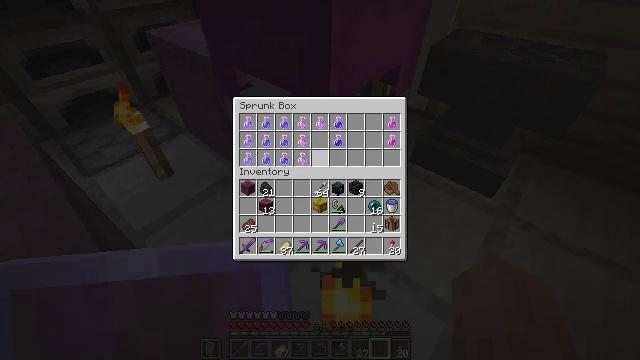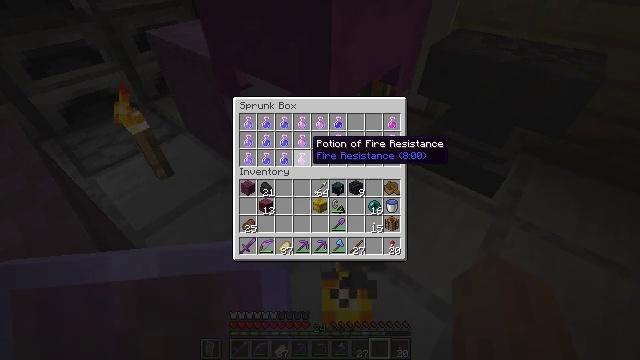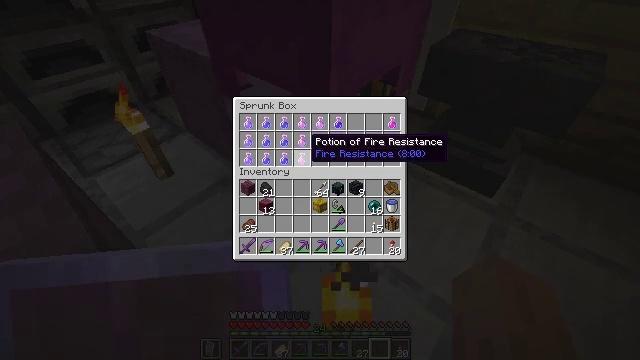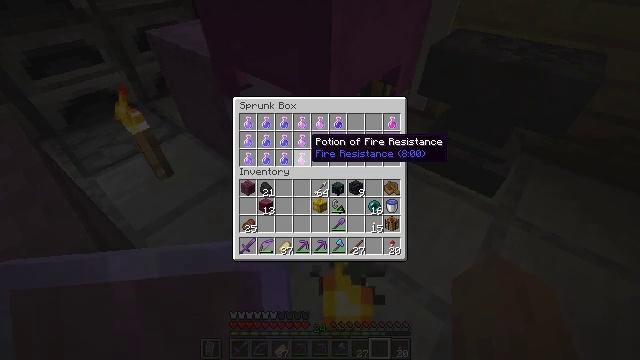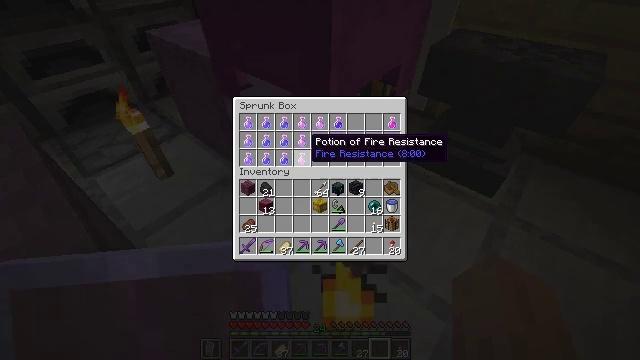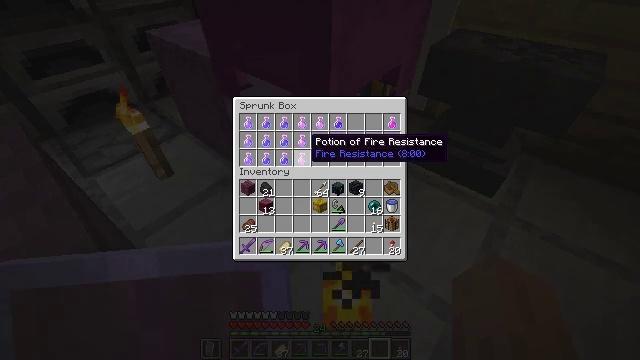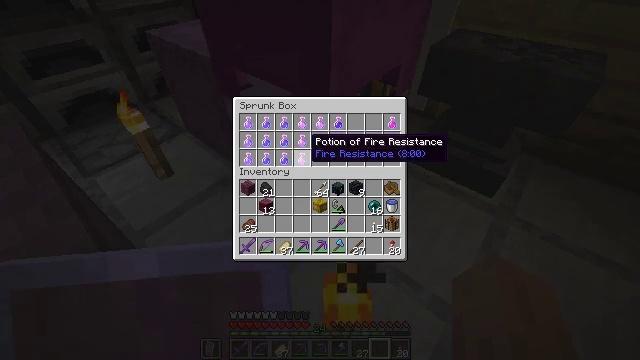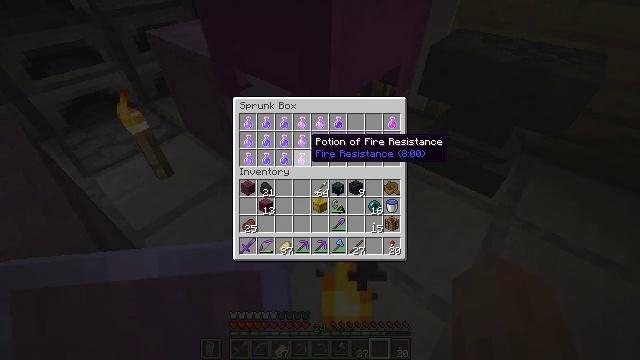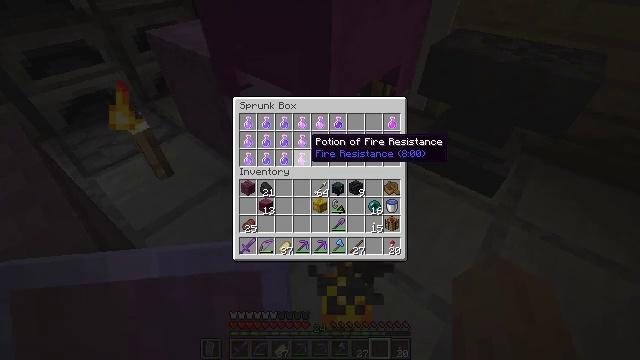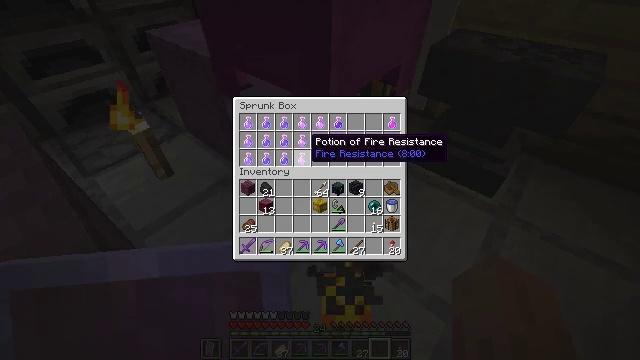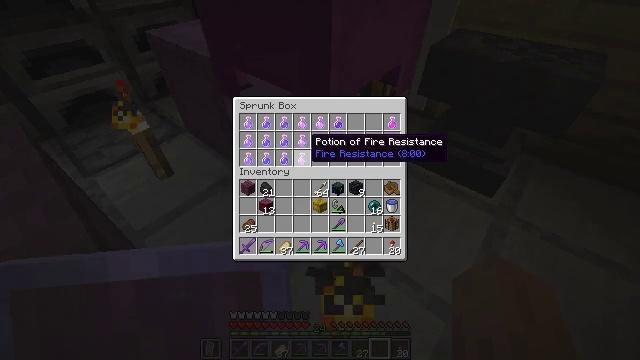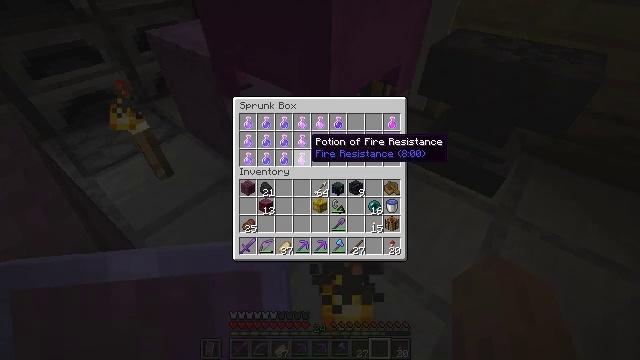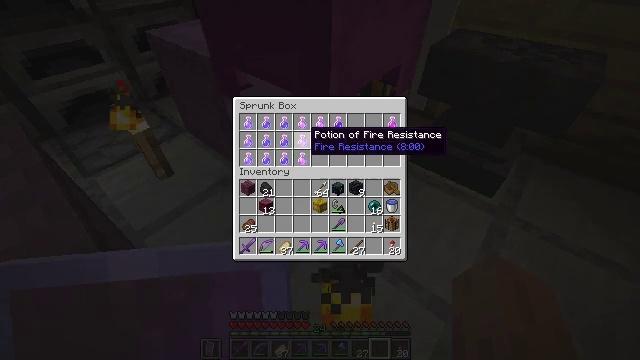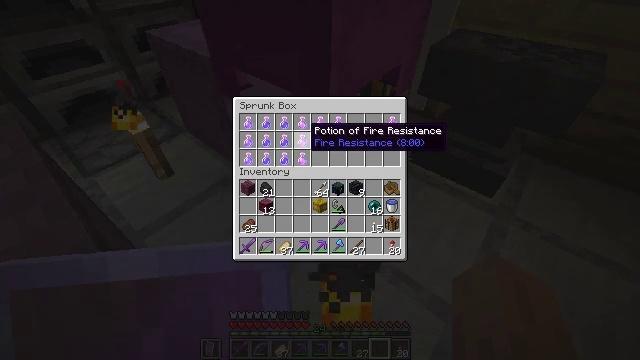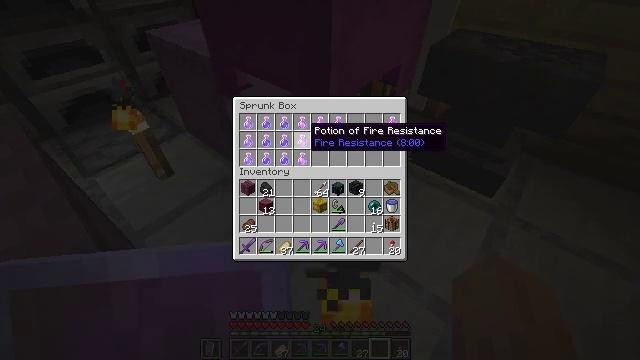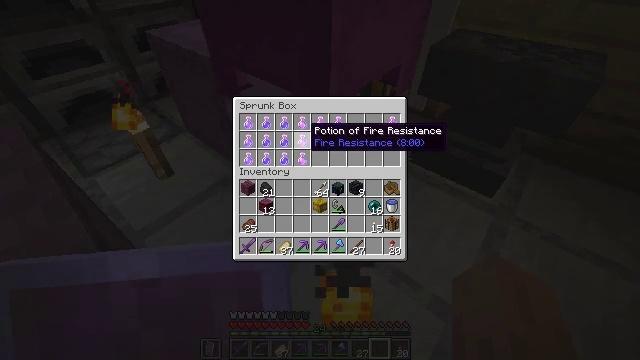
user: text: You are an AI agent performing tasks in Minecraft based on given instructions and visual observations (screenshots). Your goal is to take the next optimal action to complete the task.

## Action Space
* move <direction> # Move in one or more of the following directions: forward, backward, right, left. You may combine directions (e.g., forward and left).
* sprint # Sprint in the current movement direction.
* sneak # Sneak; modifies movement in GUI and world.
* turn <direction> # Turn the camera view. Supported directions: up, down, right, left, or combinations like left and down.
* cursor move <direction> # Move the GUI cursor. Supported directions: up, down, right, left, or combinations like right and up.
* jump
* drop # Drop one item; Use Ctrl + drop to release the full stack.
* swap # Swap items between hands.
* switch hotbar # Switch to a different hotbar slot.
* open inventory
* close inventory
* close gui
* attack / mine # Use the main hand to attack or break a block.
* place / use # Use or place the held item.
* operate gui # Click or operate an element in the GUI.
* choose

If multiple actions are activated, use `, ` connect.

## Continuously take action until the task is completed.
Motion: motion action
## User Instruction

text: Break the magenta shulker box to pick it up.
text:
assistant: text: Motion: turn up
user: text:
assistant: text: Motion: no_op
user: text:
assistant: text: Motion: no_op
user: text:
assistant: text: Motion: no_op
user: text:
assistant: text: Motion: no_op
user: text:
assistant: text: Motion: no_op
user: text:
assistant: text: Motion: no_op
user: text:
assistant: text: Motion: no_op
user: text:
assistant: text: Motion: no_op
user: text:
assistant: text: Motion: no_op
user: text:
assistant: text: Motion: no_op
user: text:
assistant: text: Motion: no_op
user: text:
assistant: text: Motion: no_op
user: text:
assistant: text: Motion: no_op
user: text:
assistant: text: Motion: no_op
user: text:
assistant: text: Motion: no_op
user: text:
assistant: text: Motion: no_op
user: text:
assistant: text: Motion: no_op
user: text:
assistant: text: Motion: no_op
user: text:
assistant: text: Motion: no_op
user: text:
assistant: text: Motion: no_op
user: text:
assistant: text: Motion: no_op
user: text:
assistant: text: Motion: no_op
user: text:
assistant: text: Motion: no_op
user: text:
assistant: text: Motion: no_op
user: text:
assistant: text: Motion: no_op
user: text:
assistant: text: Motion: no_op
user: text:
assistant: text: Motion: no_op
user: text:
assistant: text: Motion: no_op
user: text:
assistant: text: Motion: no_op